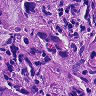
Metastatic tissue present: yes